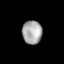
Tissue: lung
Cell type: Others
Senescence score: 0.2353
Nuclear area (px): 451
Mean DAPI intensity: 168.754